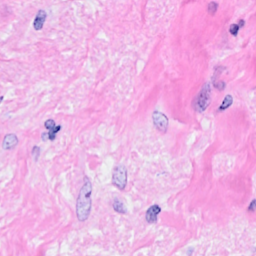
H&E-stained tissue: Breast